Question: The build path option is not available when I right clicked on one of the the jars I wanted to include. Anybody knows why? Thanks! The Eclipse version I am using is
Eclipse SDK
Version: 3.7.1
Build id: M20110909-1335

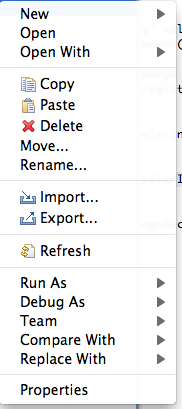
Answer: Right click on the project, choose 'Properties'. In 'Java Build path', go to the 'Libraries' tab, and click on 'add JARs' to include jar of the workspace in the build path of your Java project.